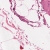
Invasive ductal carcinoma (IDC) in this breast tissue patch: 0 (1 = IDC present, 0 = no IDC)